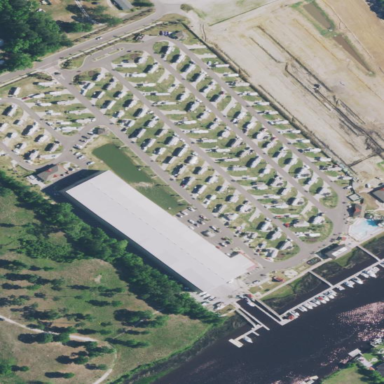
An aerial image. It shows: Caravan site for tourism.